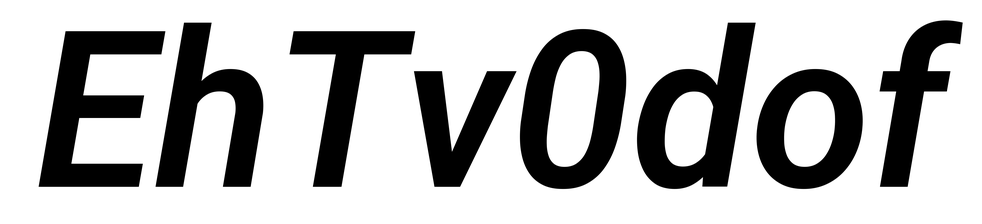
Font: Roboto-Italic_SemiBold_Italic